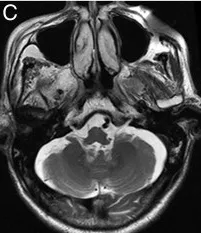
MRA and CEMRA images of case 1 B, F) CEMRA images show bilateral tortuosity in the V1-V2 segment of the vertebral artery, and bilateral spiral twisting in the V4 segments of the vertebral arteries without obvious stenosis.
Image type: radiology (mri)